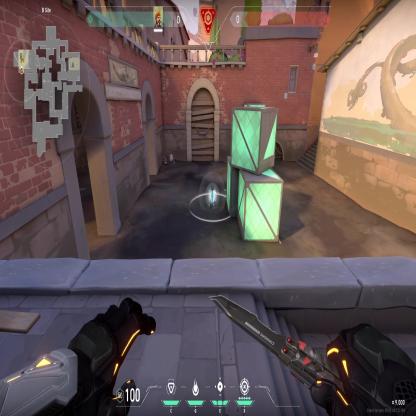
Label: planted spike